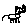
Label: cat